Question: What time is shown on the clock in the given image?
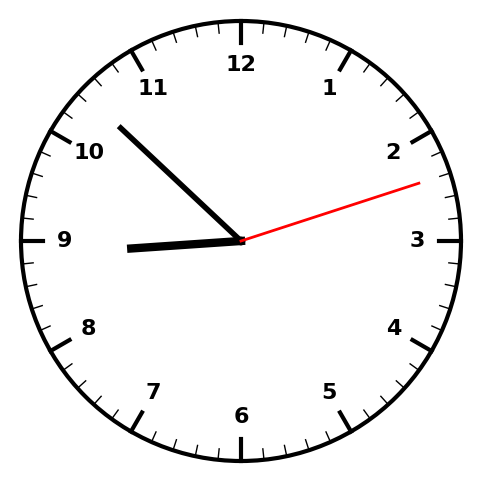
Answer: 08:52:12